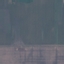
Land use / land cover: AnnualCrop